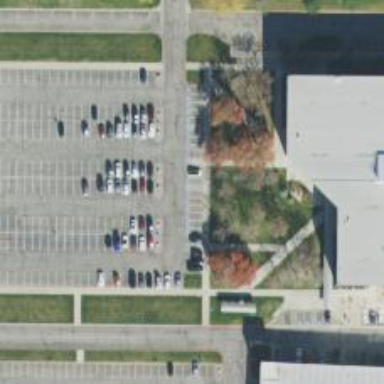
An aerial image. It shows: Parking space is available.